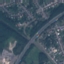
Land use / land cover class: Highway